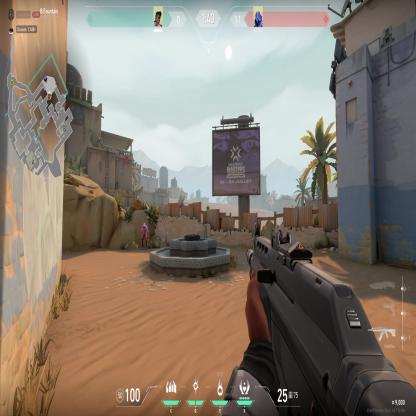
Label: enemy